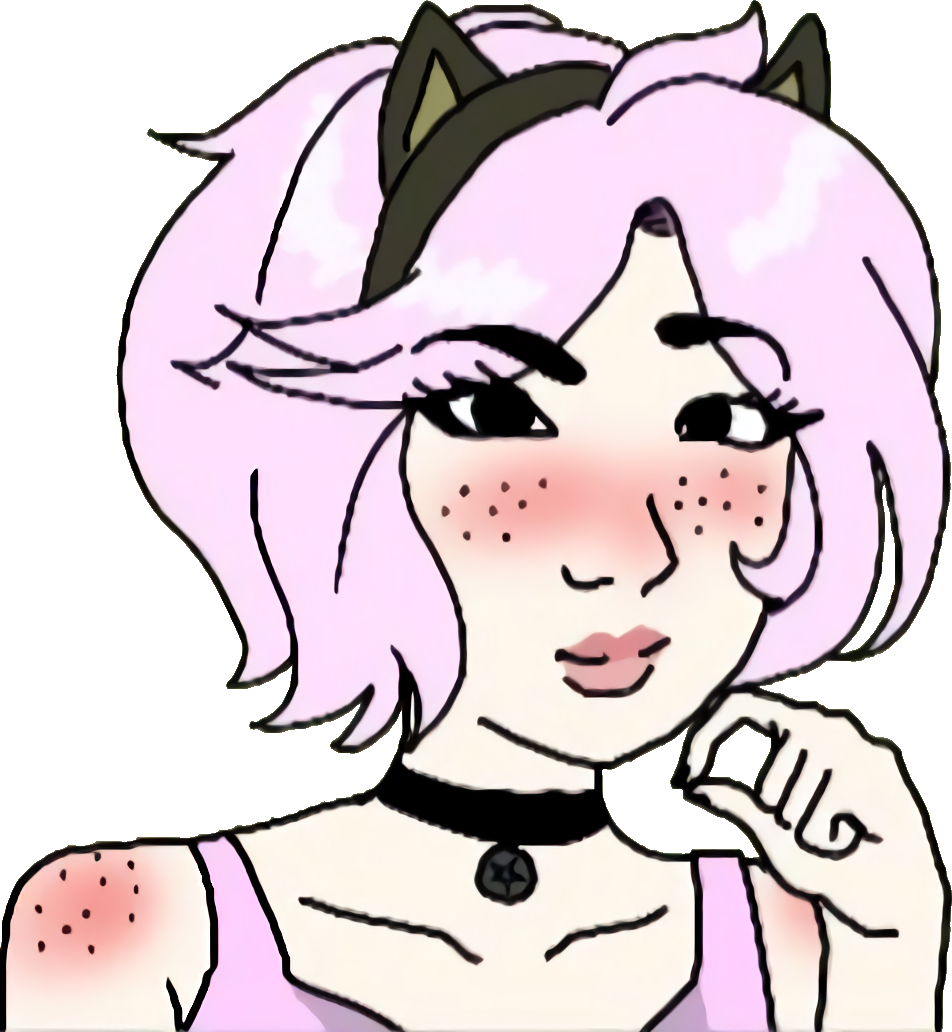
Label: 5_Doomer_Girl